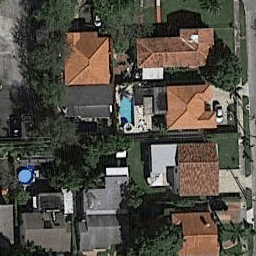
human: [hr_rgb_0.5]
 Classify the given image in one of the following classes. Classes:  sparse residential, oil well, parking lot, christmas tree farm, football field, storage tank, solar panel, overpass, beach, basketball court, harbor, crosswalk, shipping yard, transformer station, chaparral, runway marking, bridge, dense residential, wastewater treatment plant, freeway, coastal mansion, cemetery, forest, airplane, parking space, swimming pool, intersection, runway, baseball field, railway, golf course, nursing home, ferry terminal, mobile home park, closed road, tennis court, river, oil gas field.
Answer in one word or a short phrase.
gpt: dense residential